Question: I make an API with Symfony4 and
I use the PagerFanta bundle. I made an AbstractRepository abstract class for my pagination:
'''
<?php
namespace App\Repository;
use Doctrine\ORM\EntityRepository;
use Doctrine\ORM\QueryBuilder;
use Pagerfanta\Adapter\DoctrineORMAdapter;
use Pagerfanta\Pagerfanta;
class AbstractRepository extends EntityRepository
{
protected function paginate(QueryBuilder $qb, $limit = 20, $offset = 0)
{
if (0 == $limit || 0 == $offset) {
throw new \LogicException('$limit & $offstet must be greater
than 0.');
}
$pager = new Pagerfanta(new DoctrineORMAdapter($qb));
$currentPage = ceil($offset + 1) / $limit;
$pager->setCurrentPage($currentPage);
$pager->setMaxPerPage((int)$limit);
return $pager;
}
}
My Entity Article:
<?php
namespace App\Entity;
use Doctrine\ORM\Mapping as ORM;
use JMS\Serializer\Annotation\Expose;
use JMS\Serializer\Annotation\ExclusionPolicy;
use Symfony\Component\Validator\Constraints as Assert;
/**
* Class Article
* @ORM\Entity(repositoryClass="App\Repository\ArticleRepository")
* @ORM\Table(name="article")
*
* @ExclusionPolicy("all")
*/
class Article
{
/**
* @ORM\Id()
* @ORM\Column(type="integer")
* @ORM\GeneratedValue()
*
* @Expose()
*/
private $id;
/**
* @ORM\Column(type="string")
* @Assert\NotBlank(groups={"Create"})
* @Expose()
*/
private $title;
/**
* @ORM\Column(type="string")
* @Assert\NotBlank(groups={"Create"})
* @Expose()
*/
private $content;
/**
* @return mixed
*/
public function getId()
{
return $this->id;
}
/**
* @param mixed $id
*/
public function setId($id): void
{
$this->id = $id;
}
/**
* @return mixed
*/
public function getTitle()
{
return $this->title;
}
/**
* @param mixed $title
*/
public function setTitle($title): void
{
$this->title = $title;
}
/**
* @return mixed
*/
public function getContent()
{
return $this->content;
}
/**
* @param mixed $content
*/
public function setContent($content): void
{
$this->content = $content;
}
}
'''
I tested a var_dump of $ qb but I do not get the items already, My ArticleRepository:
'''
<?php
namespace App\Repository;
class ArticleRepository extends AbstractRepository
{
public function search($term, $order = 'asc', $limit = 20, $offset = 0)
{
$qb = $this
->createQueryBuilder('a')
->select('a')
->orderBy('a.title', $order);
if ($term) {
$qb
->where('a.title LIKE ?1')
->setParameter(1, '%'.$term.'%');
}
return $this->paginate($qb, $limit, $offset);
}
}
'''
My ArticleController:
'''
<?php
namespace App\Controller;
use App\Entity\Article;
use FOS\RestBundle\Controller\Annotations as Rest;
use FOS\RestBundle\Controller\FOSRestController;
use FOS\RestBundle\Request\ParamFetcherInterface;
use Sensio\Bundle\FrameworkExtraBundle\Configuration\ParamConverter;
use Symfony\Component\HttpFoundation\Response;
use Symfony\Component\Routing\Generator\UrlGeneratorInterface;
use App\Representation\Articles;
use Symfony\Component\Validator\ConstraintViolationList;
class ArticleController extends FOSRestController
{
/**
* @Rest\Get(
* path = "/articles/{id}",
* name = "app_article_show",
* requirements = {"id"="\d+"}
* )
* @Rest\View()
*/
public function showAction(Article $article)
{
return $article;
}
/**
* @Rest\Post(
* path = "/articles",
* name= "app_article_show",
* )
* @Rest\View(StatusCode= 201)
* @ParamConverter(
* "article", converter="fos_rest.request_body",
* options={
"validator"={ "groups"="Create"}
* }
* )
*/
public function createAction(Article $article, ConstraintViolationList $violations)
{
if (count($violations)) {
return $this->view($violations, Response::HTTP_BAD_REQUEST);
}
$em = $this->getDoctrine()->getManager();
$em->persist($article);
$em->flush();
return $this->view(
$article,
Response::HTTP_CREATED,
[
'Location' => $this->generateUrl('app_article_show', ['id', $article->getId()], UrlGeneratorInterface::ABSOLUTE_URL)
]
);
}
/**
* @Rest\Get(
* path="/articles",
* name="app_article_list"
* )
* @Rest\QueryParam(
* name="keyword",
* requirements="[a-zA-Z0-9]",
* nullable=true,
* description="The keyword to search for."
* )
* @Rest\QueryParam(
* name="order",
* requirements="asc|desc",
* default="asc",
* description="Sort order (asc or desc)"
* )
* @Rest\QueryParam(
* name="limit",
* requirements="\d+",
* default="15",
* description="Max number of movies per page."
* )
* @Rest\QueryParam(
* name="offset",
* requirements="\d+",
* default="0",
* description="The pagination offset"
* )
* @Rest\View()
*/
public function listAction(ParamFetcherInterface $paramFetcher)
{
$pager = $this->getDoctrine()->getRepository('App:Article')->search(
$paramFetcher->get('keyword'),
$paramFetcher->get('order'),
$paramFetcher->get('limit'),
$paramFetcher->get('offset')
);
return new Articles($pager);
}
}
'''
My Articles in Representation:
'''
<?php
namespace App\Representation;
use Pagerfanta\Pagerfanta;
use JMS\Serializer\Annotation\Type;
class Articles
{
/**
* @Type("ArrayCollection<App\Entity\Article>")
*/
public $data;
public $meta;
public function __construct(Pagerfanta $data)
{
$this->data = $data->getCurrentPageResults();
$this->addMeta('limit', $data->getMaxPerPage());
$this->addMeta('current_items', count($data->getCurrentPageResults()));
$this->addMeta('total_items', $data->getNbResults());
$this->addMeta('offset', $data->getCurrentPageOffsetStart());
}
public function addMeta($name, $value)
{
if (isset($this->meta[$name])) {
throw new \LogicException(sprintf('This meta already exists. You are trying to override this meta, use the setMeta method instead for the %s meta.', $name));
}
$this->setMeta($name, $value);
}
public function setMeta($name, $value)
{
$this->meta[$name] = $value;
}
}
'''
And that's the mistake that returns to me postman:

When I var_dump in the repository I do not already recover the articles but I do not see why
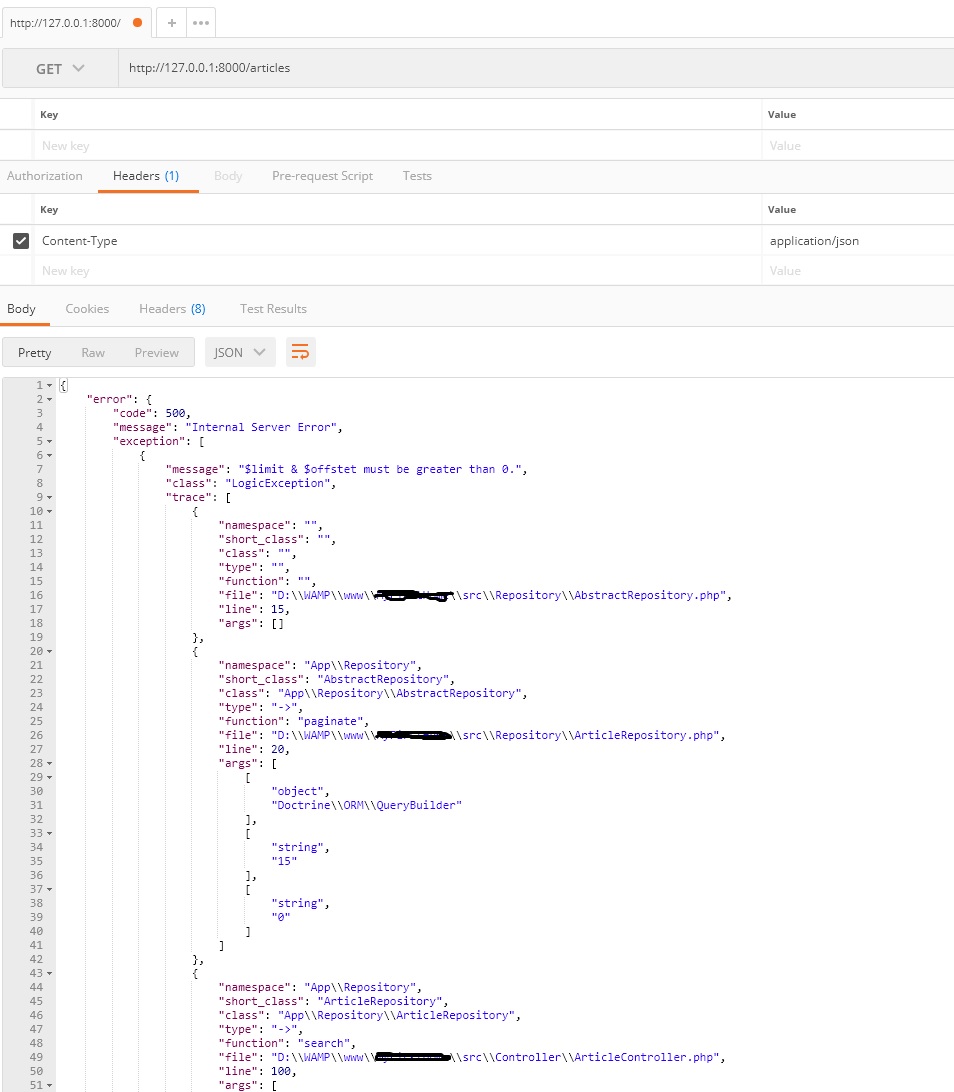
Answer: I see my problem in AbstractRepository replace
'''
$currentPage = ceil($offset + 1) / $limit;
'''
per:
'''
$currentPage = ceil(($offset + 1) / $limit);
'''
And my ArticleController replace
'''
* @Rest\QueryParam(
* name="offset",
* requirements="\d+",
* default="0",
* description="The pagination offset"
* )
* @Rest\View()
*/
'''
per
'''
* @Rest\QueryParam(
* name="offset",
* requirements="\d+",
* default="1",
* description="The pagination offset"
* )
* @Rest\View()
*/
'''
Thanks